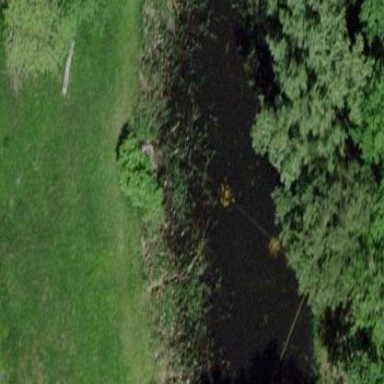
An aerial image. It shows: Peaceful pond surrounded by nature.